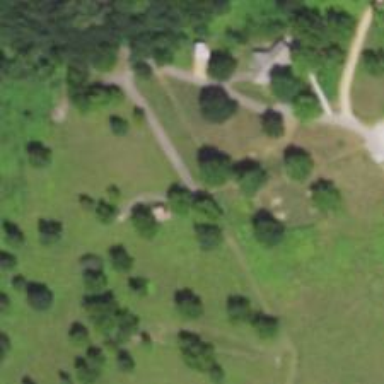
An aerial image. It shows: Asphalt path for archery.